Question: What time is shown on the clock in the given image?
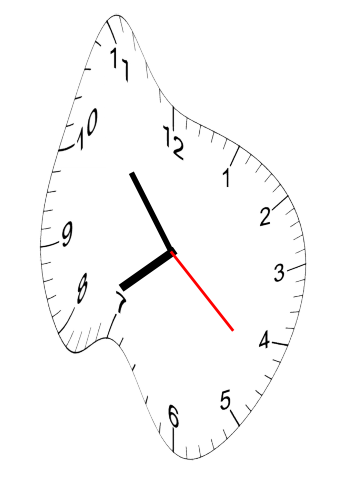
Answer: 07:53:22